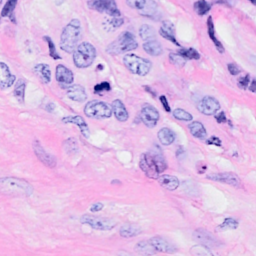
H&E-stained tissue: Breast